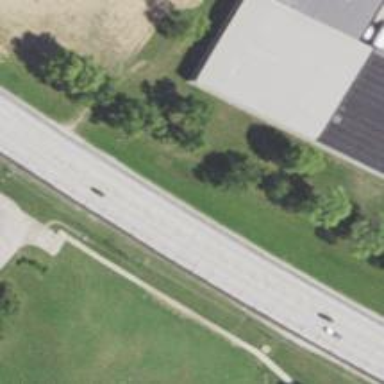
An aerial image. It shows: Primary highway with sidewalk on the left side.